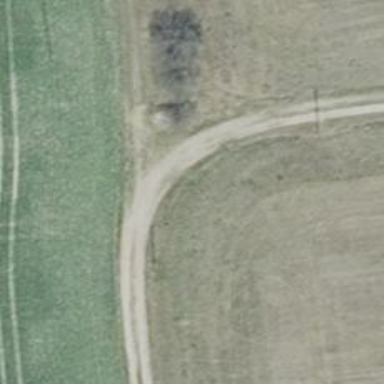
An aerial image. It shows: Dirt track with grade 5 tracktype.